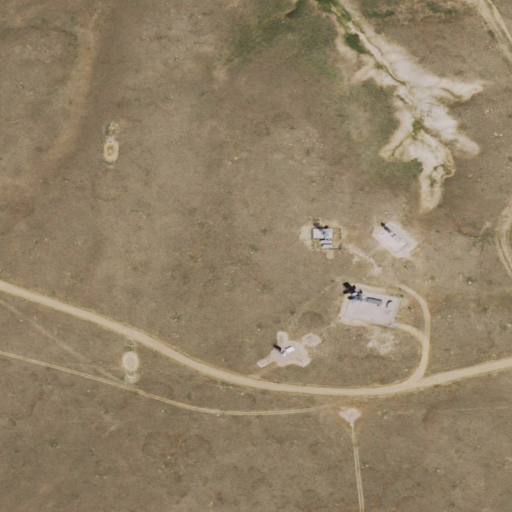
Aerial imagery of mountain in Wyoming named Horse Heaven containing shrub and grassland